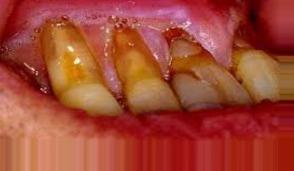
Condition: Tooth Discoloration